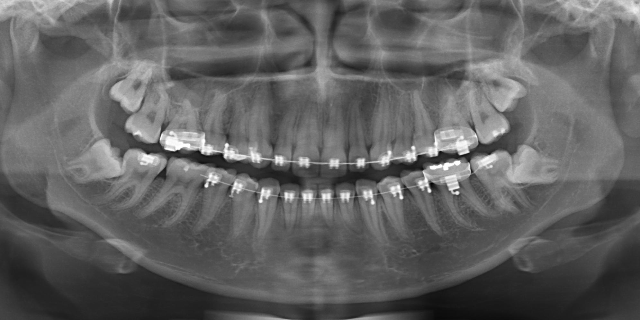
adult